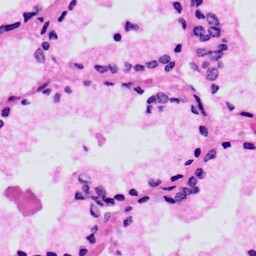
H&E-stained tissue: Prostate